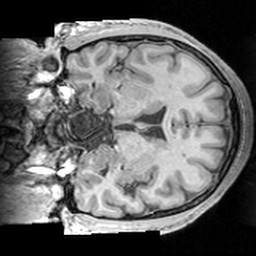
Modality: T1w
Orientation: coronal
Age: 26
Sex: male
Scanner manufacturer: siemens
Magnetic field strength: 3 T
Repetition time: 1.63 s
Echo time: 0.00311 s